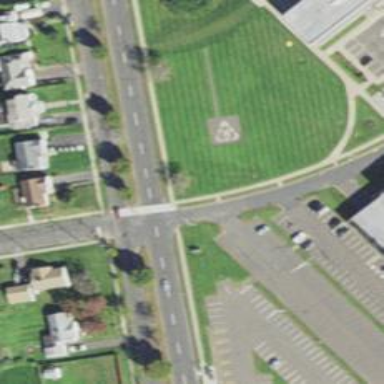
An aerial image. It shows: Unmarked road crossing.